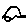
Label: car